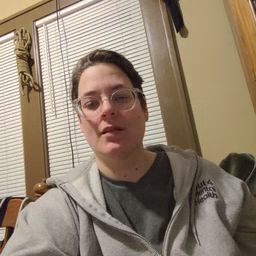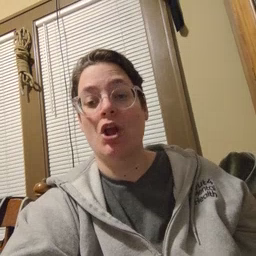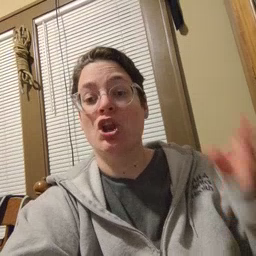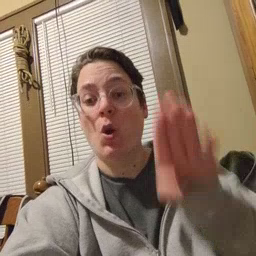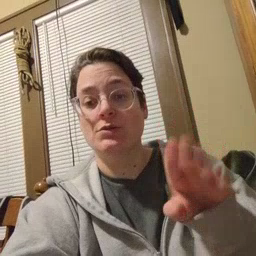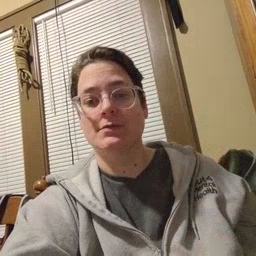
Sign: close